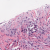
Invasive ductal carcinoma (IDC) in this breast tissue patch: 1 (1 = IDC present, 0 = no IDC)